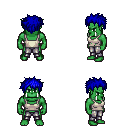
a pixel art fantasy rpg character, male body template, orc, green skin, white pirate shirt, metal pants, blue bedhead hairstyle, four views (front, back, left, right), 2x2 character sprite sheet, small pixel art, hard edges, no anti-aliasing